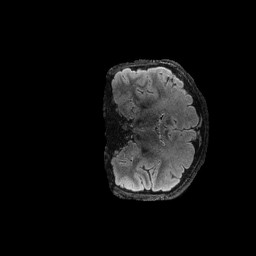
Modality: FLAIR
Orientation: coronal
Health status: ill
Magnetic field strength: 3 T